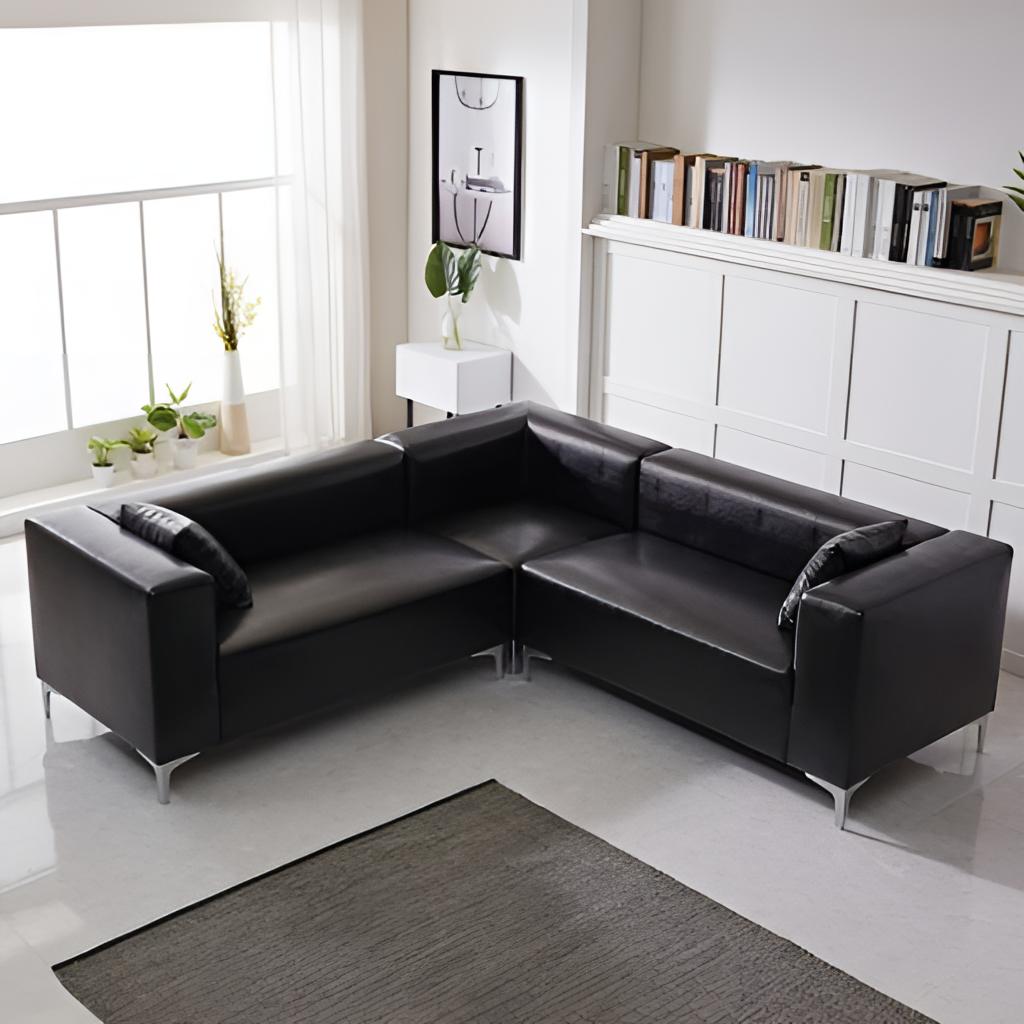
living room, leather sectional sofa, white tile flooring, with large square pattern, contemporary, white paint wallpaper, with solid pattern